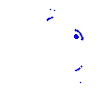
Particle: electron